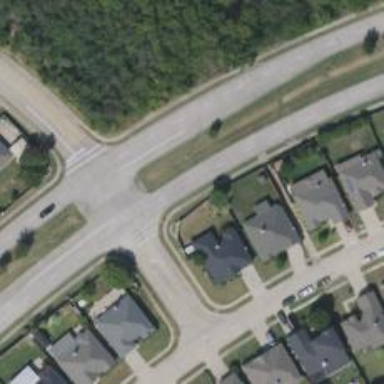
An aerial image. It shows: Secondary road.